Field crop: maize
Growth stage: 2
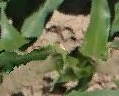
Species: maize